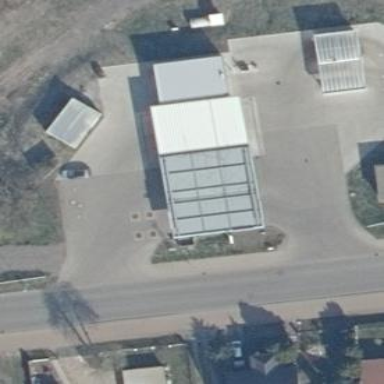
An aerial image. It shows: Fuel amenity located on the roof of building.